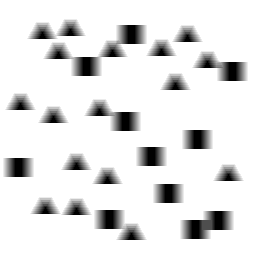
Squares: 11
Triangles: 17
Stars: 0
Total shapes: 28